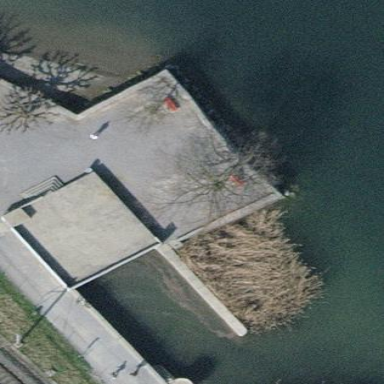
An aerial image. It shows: Boathouse building.